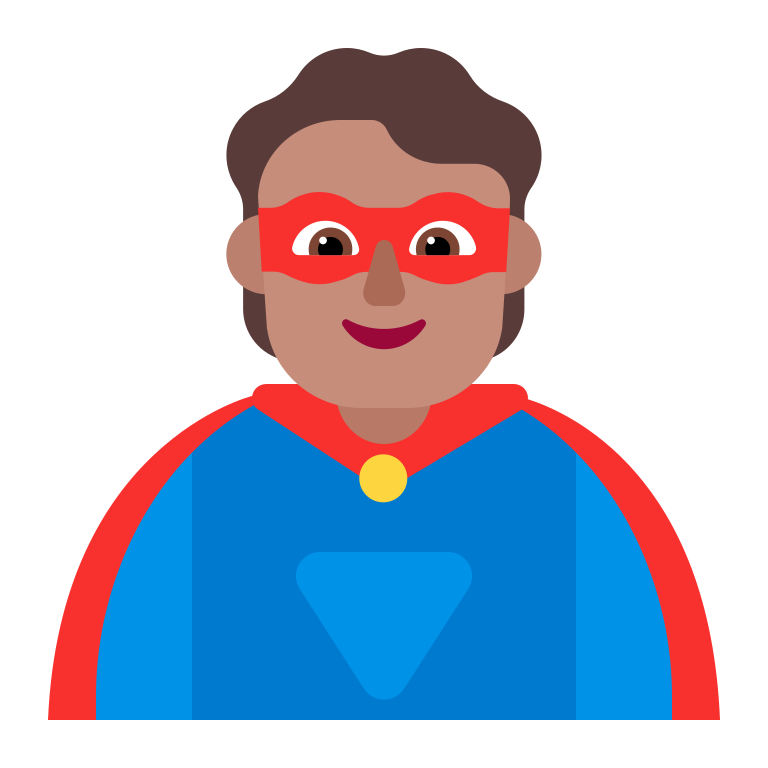
person superhero flat